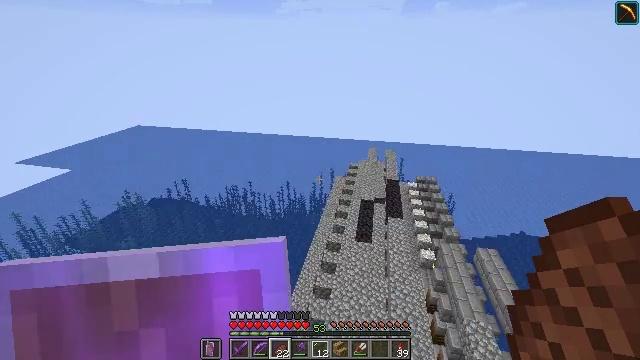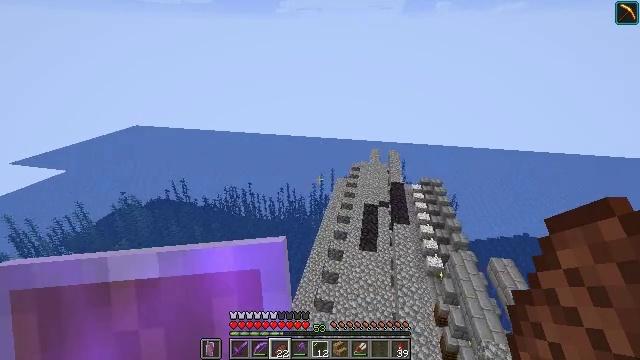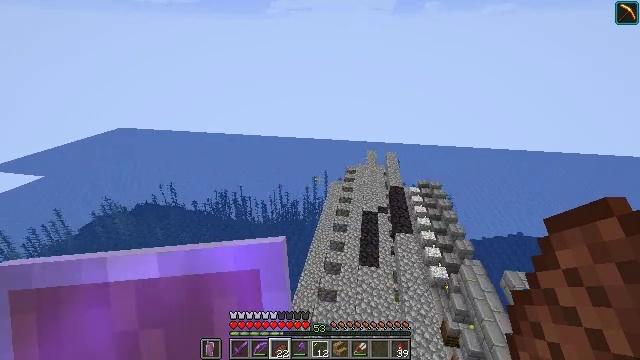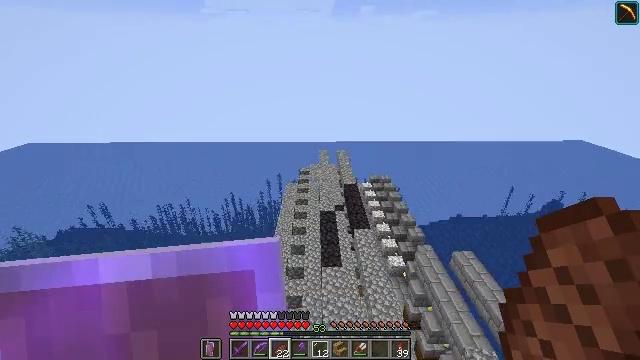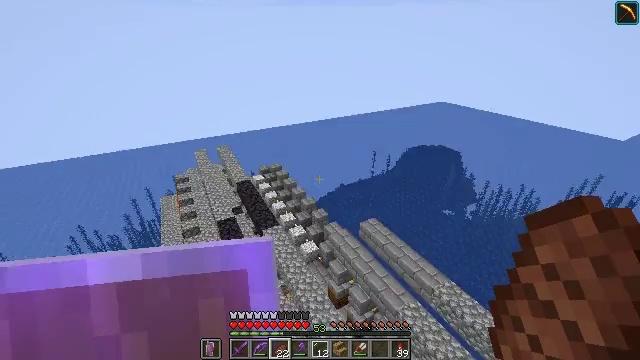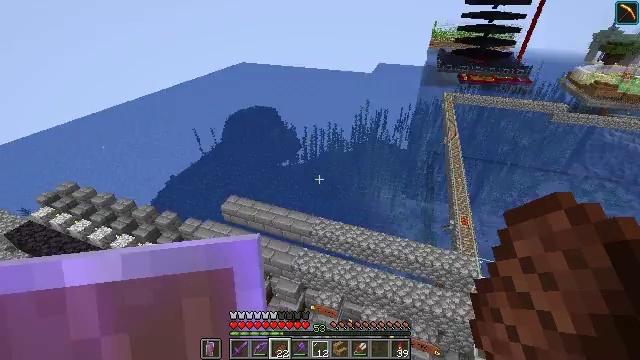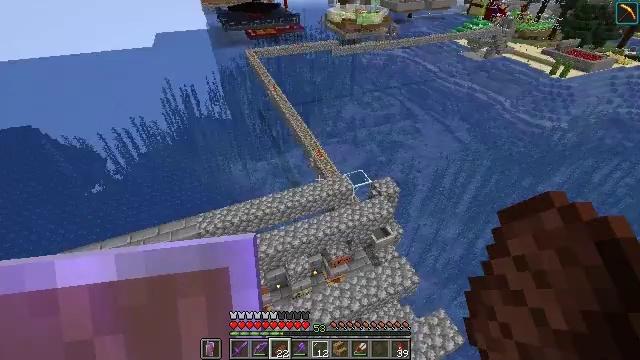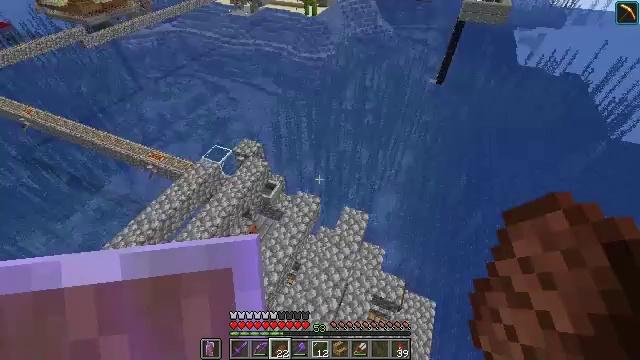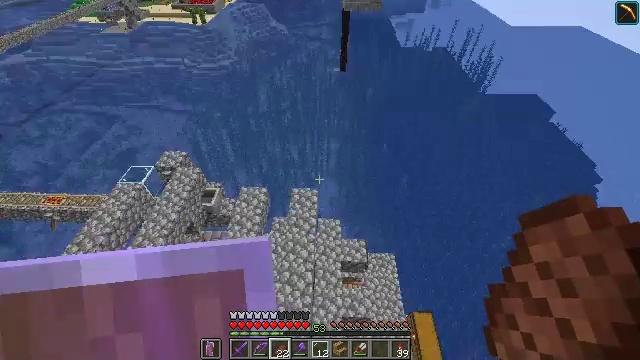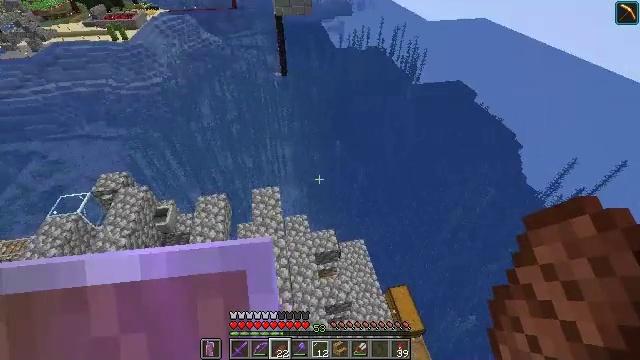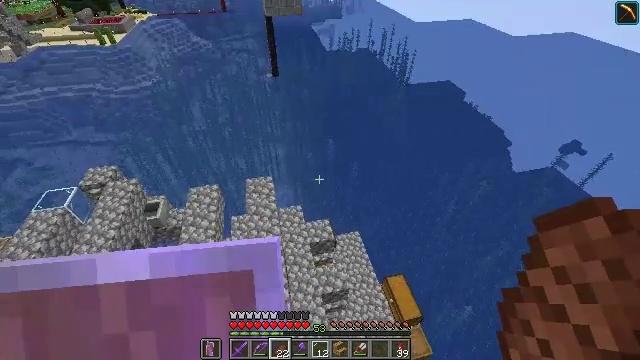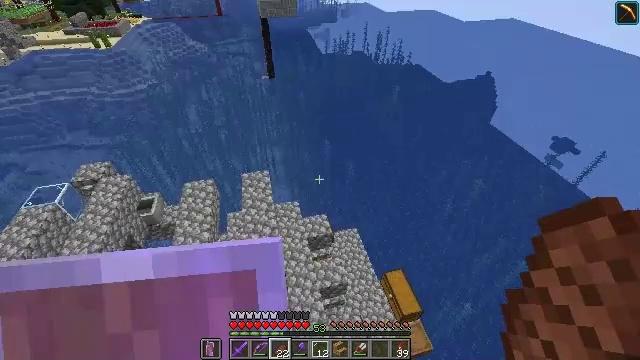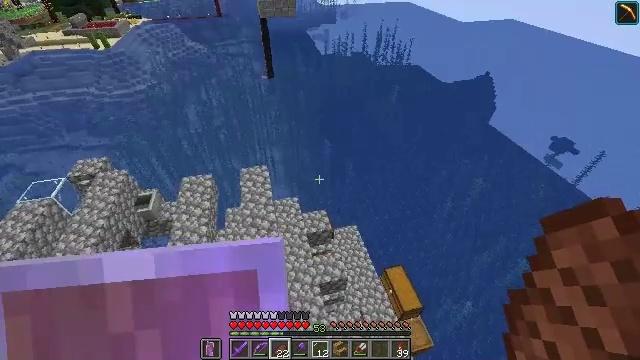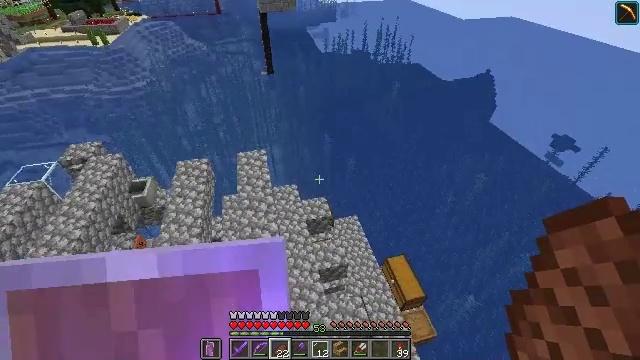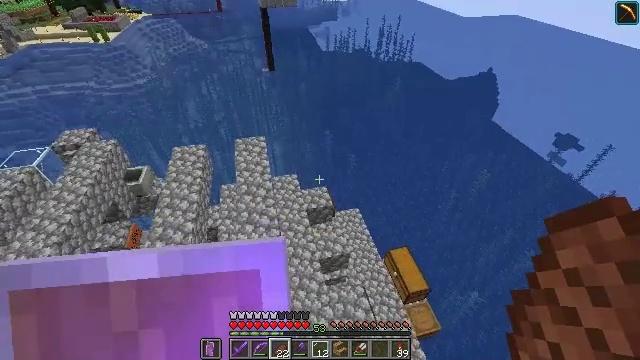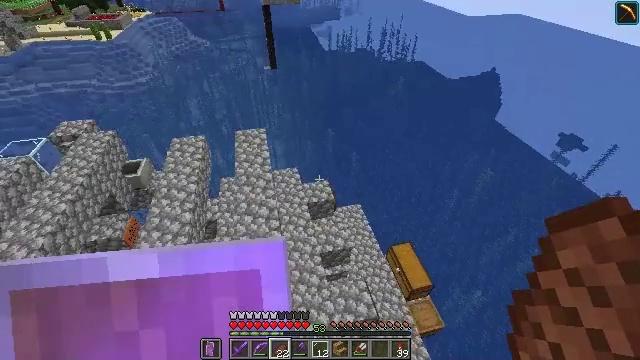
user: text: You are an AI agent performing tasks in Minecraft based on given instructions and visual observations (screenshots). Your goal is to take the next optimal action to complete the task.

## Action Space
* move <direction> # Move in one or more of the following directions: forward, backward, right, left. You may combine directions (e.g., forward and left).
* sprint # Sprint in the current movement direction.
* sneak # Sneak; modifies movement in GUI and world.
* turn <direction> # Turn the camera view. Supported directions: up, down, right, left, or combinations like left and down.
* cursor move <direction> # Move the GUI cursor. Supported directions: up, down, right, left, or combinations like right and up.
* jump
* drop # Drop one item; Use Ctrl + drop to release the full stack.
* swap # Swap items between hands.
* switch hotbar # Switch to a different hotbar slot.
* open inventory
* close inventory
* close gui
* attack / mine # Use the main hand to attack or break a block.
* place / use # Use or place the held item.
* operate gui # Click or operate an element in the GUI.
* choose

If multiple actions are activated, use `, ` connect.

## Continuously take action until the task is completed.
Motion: motion action
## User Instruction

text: craft item air
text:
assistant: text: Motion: no_op
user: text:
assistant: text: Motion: turn right
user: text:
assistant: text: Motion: turn right
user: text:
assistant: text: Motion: turn right and down
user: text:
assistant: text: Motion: turn right and down
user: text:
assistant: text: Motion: turn right and down
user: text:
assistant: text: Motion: turn right and down
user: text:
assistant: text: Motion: turn right
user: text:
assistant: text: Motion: turn right and up
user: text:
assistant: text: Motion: turn right
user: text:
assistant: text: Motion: no_op
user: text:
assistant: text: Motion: no_op
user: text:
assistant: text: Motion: no_op
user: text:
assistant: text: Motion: no_op
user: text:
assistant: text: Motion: no_op
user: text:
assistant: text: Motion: no_op
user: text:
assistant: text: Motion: no_op
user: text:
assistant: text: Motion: turn right
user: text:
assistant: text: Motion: turn right and up
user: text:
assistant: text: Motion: turn right
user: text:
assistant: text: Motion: turn right and down
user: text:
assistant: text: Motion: turn right and down
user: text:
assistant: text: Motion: turn right
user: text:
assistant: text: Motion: turn left
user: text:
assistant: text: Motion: turn left
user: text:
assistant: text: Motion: turn left
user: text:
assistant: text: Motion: turn left
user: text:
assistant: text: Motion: turn left
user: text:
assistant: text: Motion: turn left
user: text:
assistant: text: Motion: turn left